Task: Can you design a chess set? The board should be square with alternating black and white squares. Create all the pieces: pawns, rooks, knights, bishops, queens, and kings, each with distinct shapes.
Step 2334:
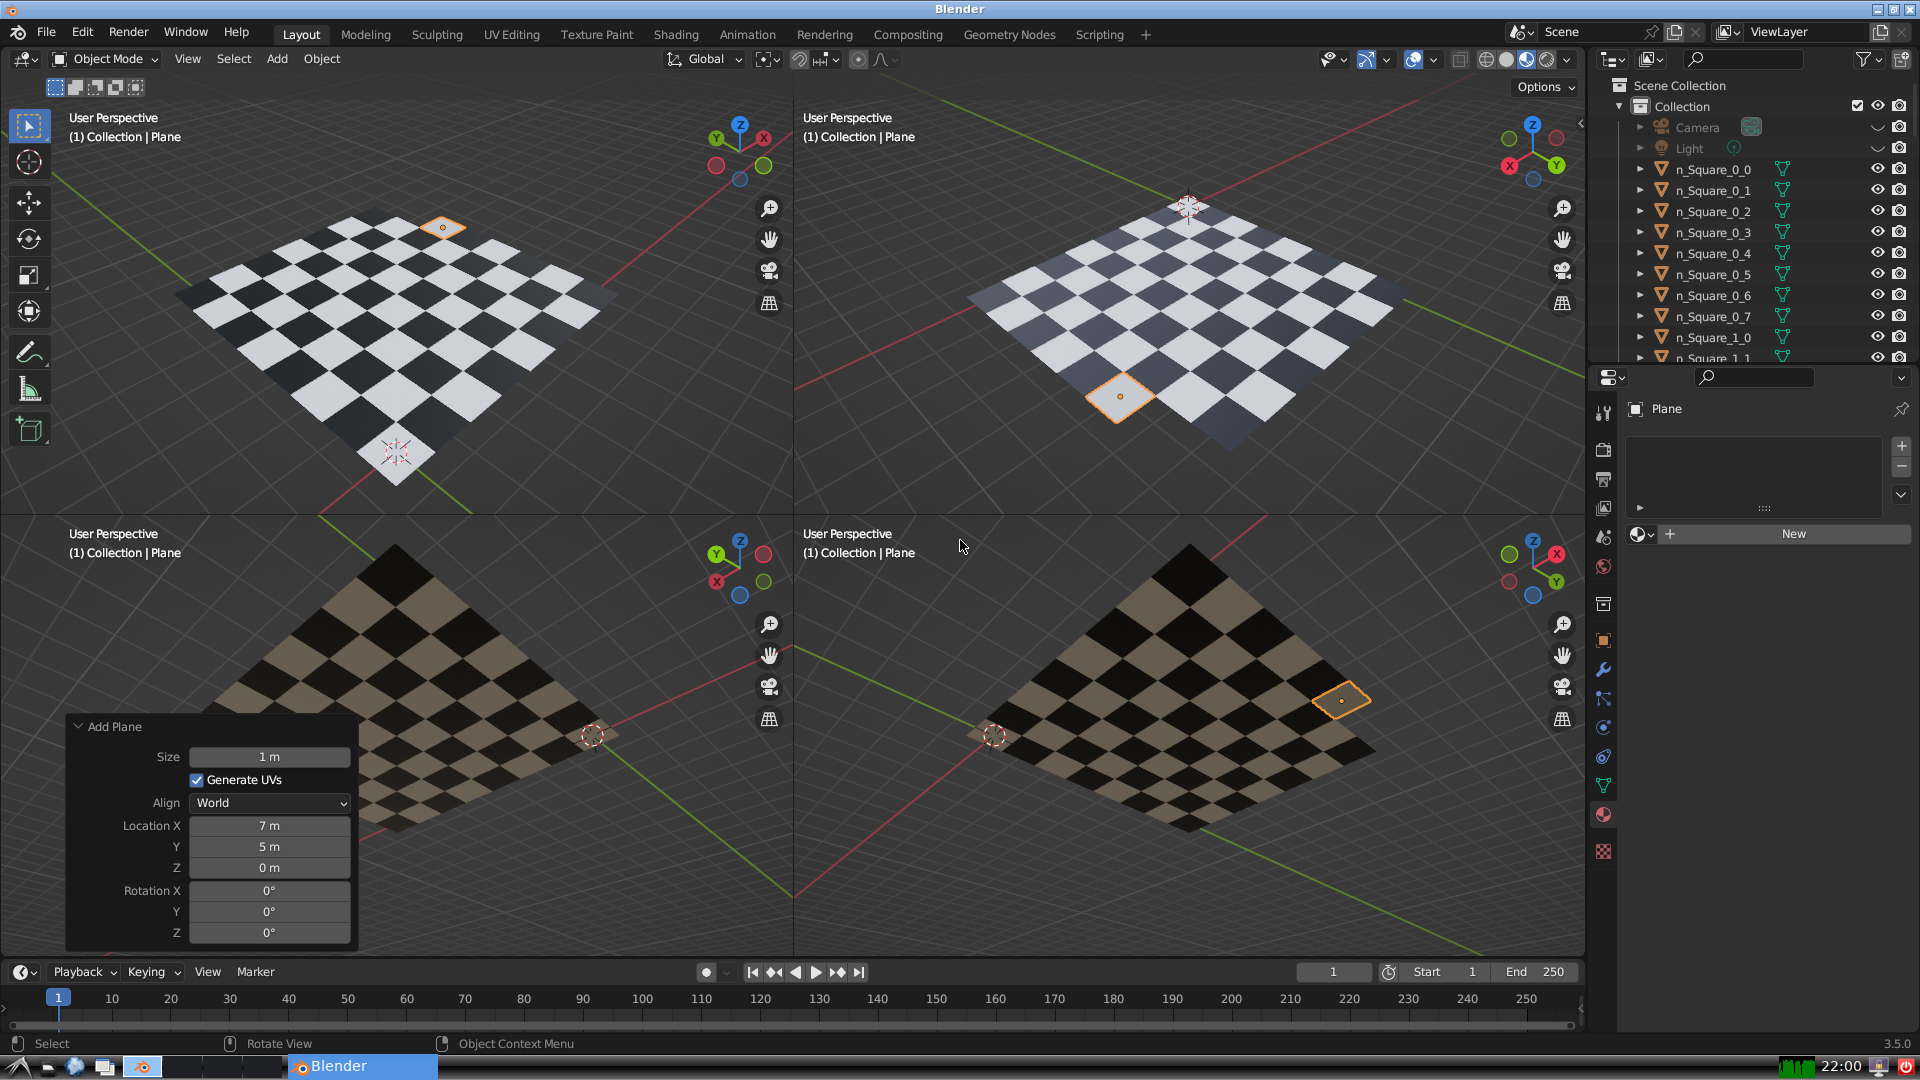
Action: {"key_press": ['Ctrl, Home']}